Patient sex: M
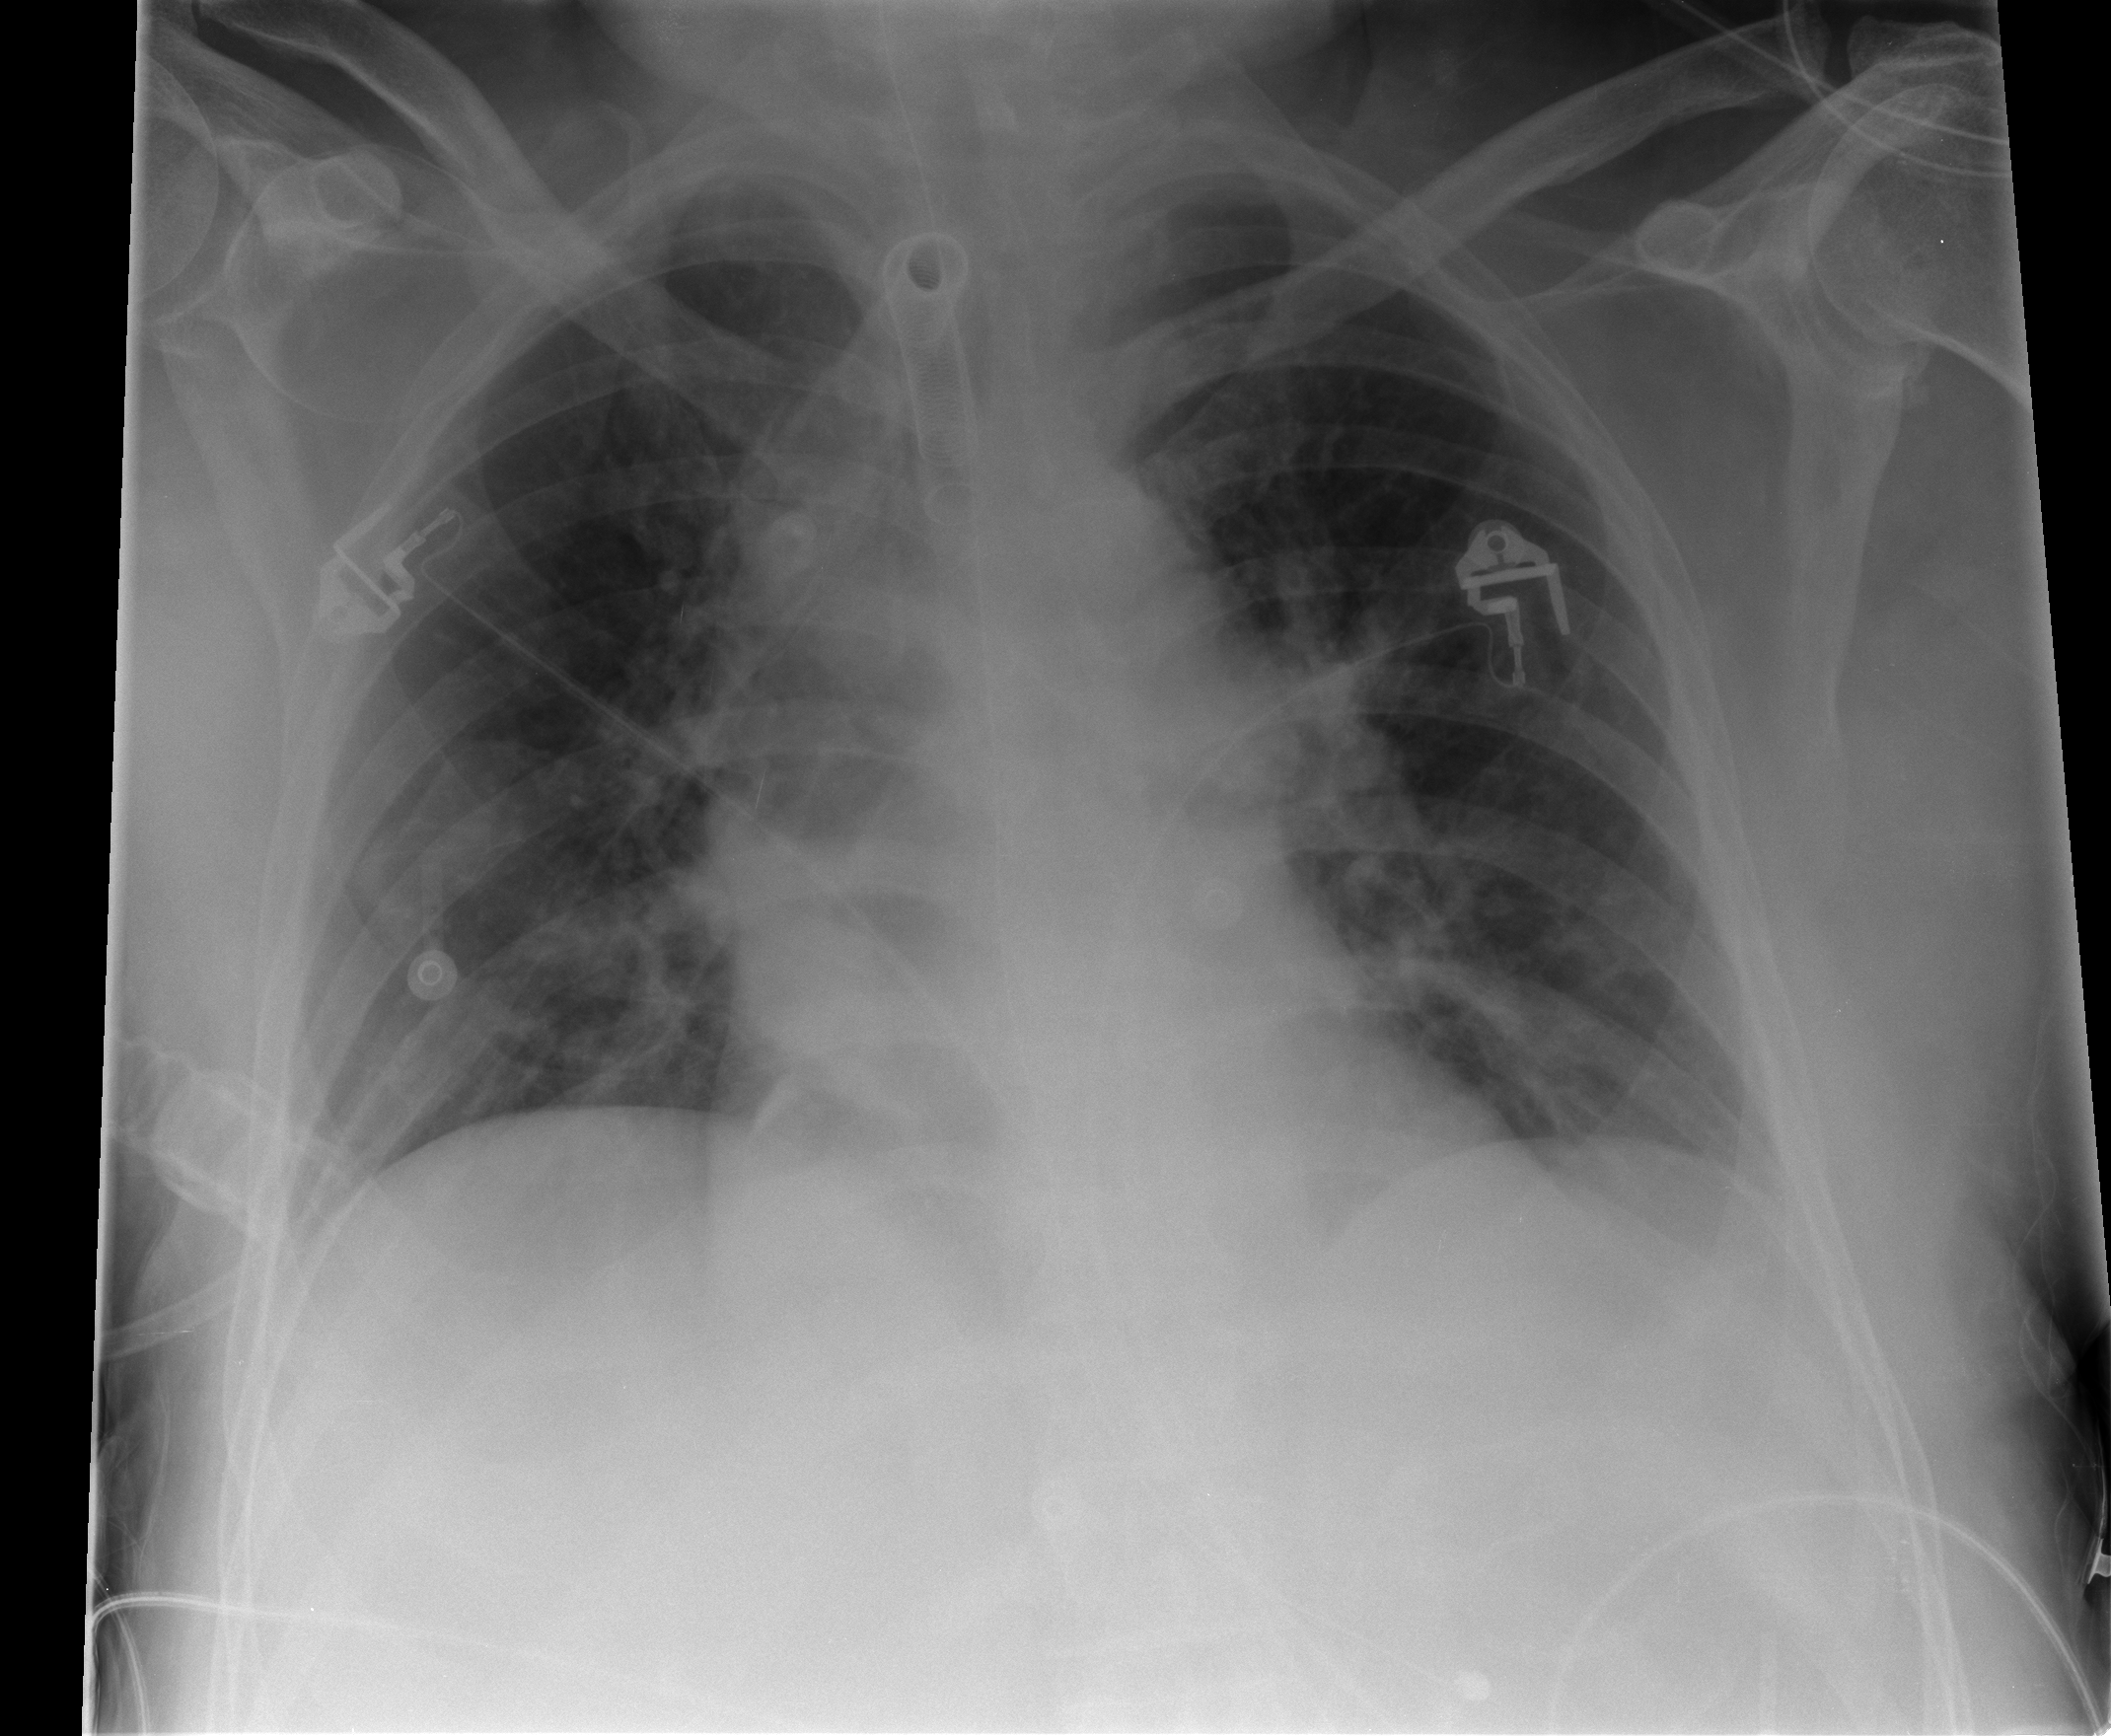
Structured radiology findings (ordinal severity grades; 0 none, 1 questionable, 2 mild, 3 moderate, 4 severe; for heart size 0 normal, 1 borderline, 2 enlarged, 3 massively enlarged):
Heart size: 0
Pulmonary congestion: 1
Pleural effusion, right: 2
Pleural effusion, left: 2
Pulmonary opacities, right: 1
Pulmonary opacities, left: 0
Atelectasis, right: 2
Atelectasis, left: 2